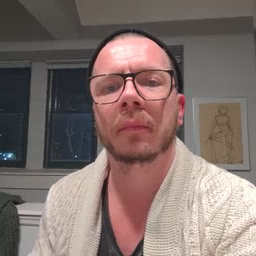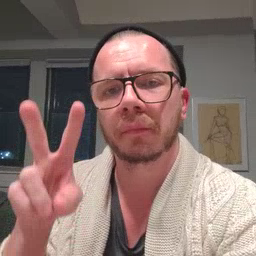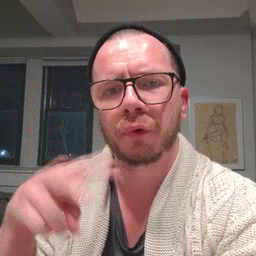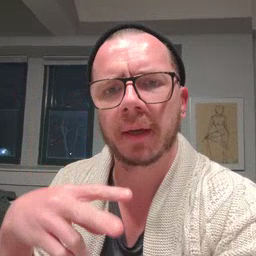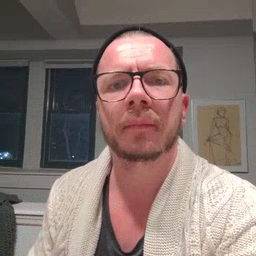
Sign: read